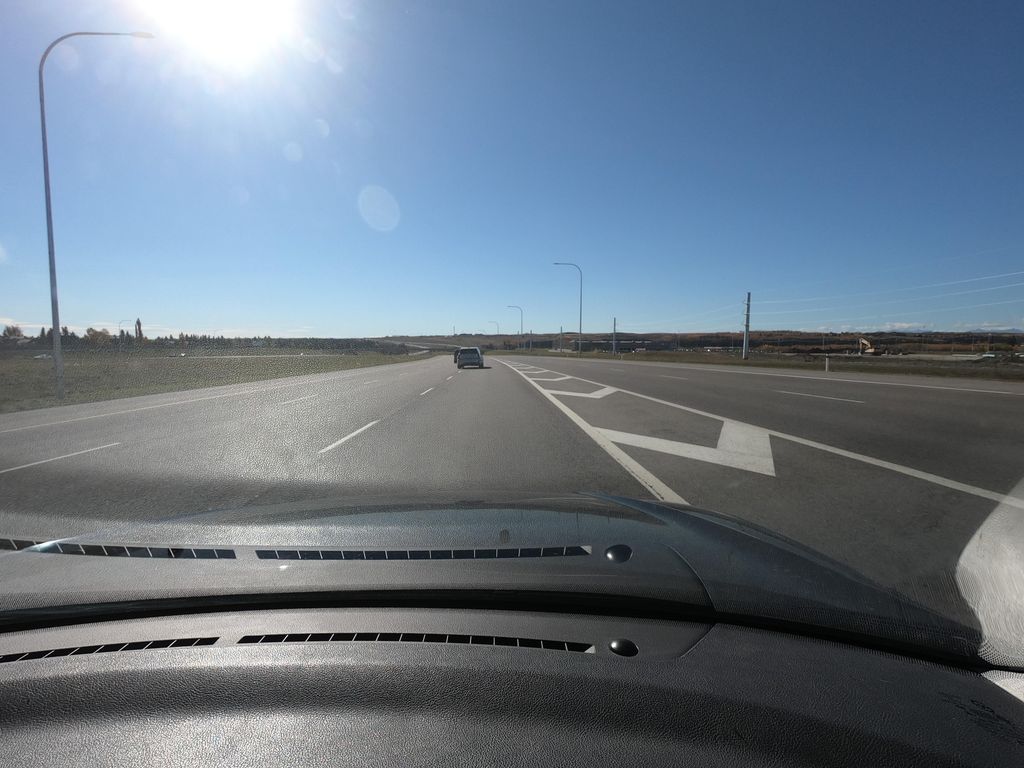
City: calgary